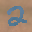
Label: 2